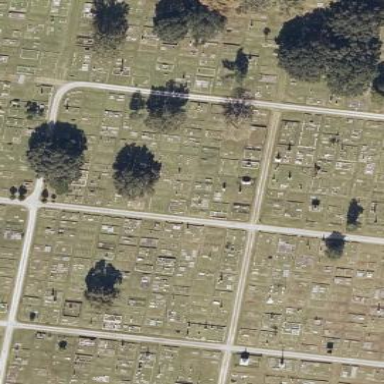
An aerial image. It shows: Sector of the cemetery.